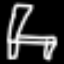
Label: chair